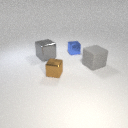
large gray metal cube to the left of small brown metal cube